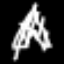
Label: The Eiffel Tower